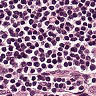
Metastatic tissue present: no